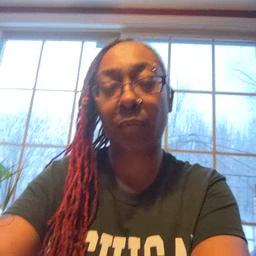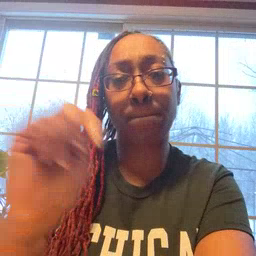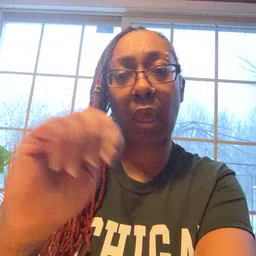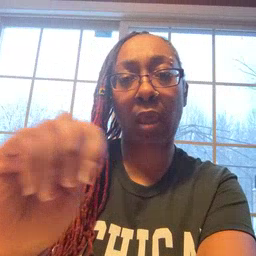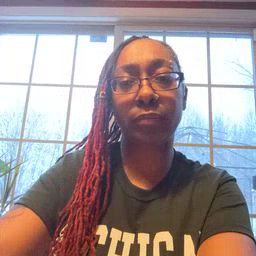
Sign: potty